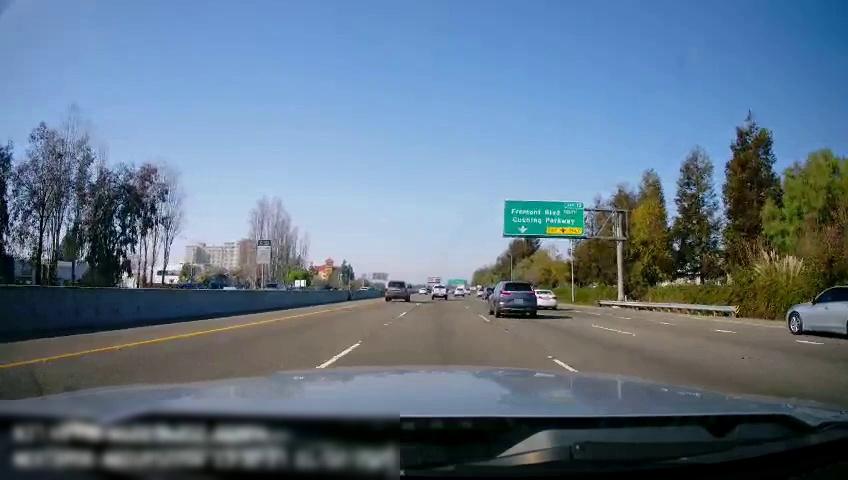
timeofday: Day
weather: Sunny
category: Drivable Space
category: Vehicles | Car
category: Vehicles | Car
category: Vehicles | SUV
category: Vehicles | SUV
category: Vehicles | Truck
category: Vehicles | SUV
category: Vehicles | SUV
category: Vehicles | Car
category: Lanes | Alternate Lane
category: Lanes | Current Lane
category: Lanes | Current Lane
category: Lanes | Alternate Lane
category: Lanes | Alternate Lane
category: Traffic | Signs